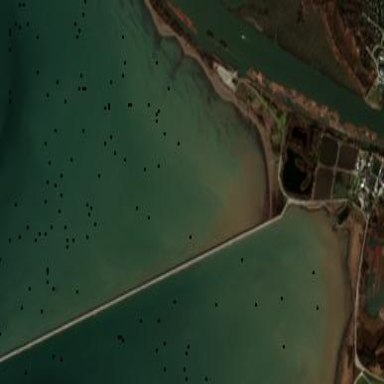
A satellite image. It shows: Breakwater made of rock.